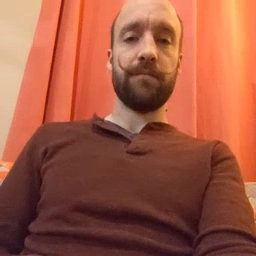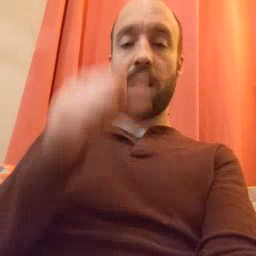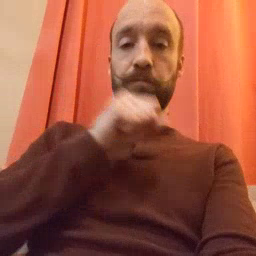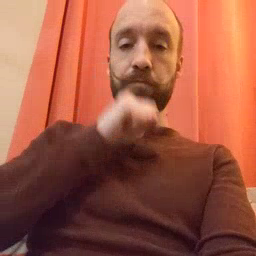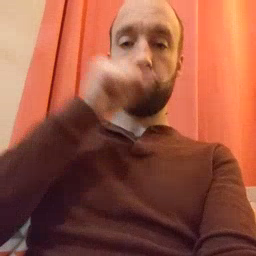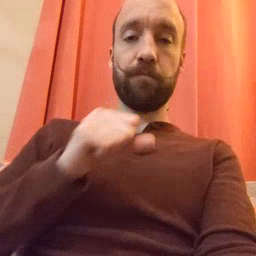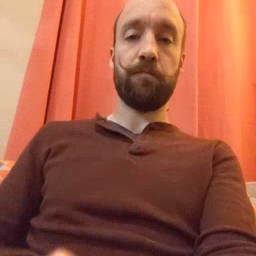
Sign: icecream